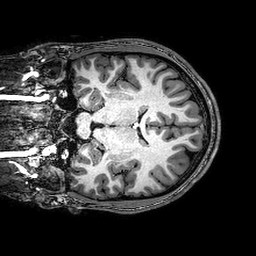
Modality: T1w
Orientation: coronal
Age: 21
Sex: male
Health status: healthy
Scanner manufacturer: philips
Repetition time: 0.008221 s
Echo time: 0.00377 s